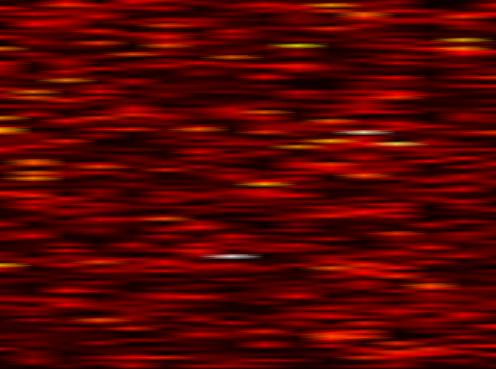
Label: WOLA